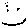
Label: smiley face